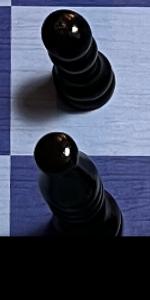
Label: Bishop_Black